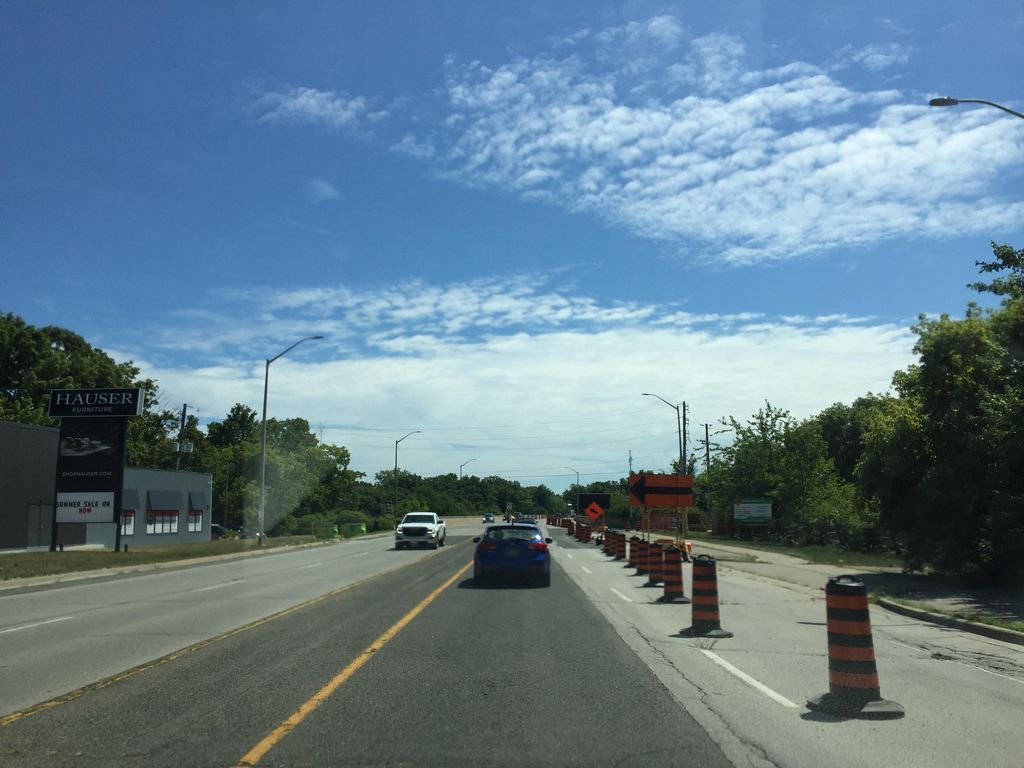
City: hamilton